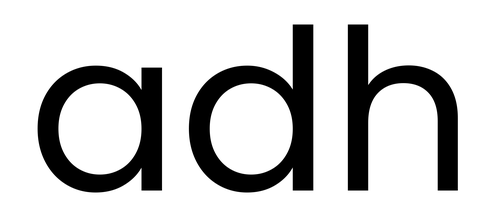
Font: Poppins-Regular